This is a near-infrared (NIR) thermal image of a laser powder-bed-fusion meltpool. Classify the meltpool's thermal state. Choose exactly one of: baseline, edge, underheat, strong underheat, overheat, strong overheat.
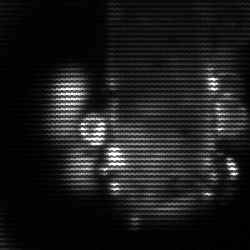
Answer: strong underheat